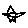
Label: bird